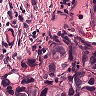
Metastatic tissue present: yes